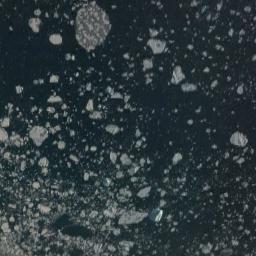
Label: sea_ice